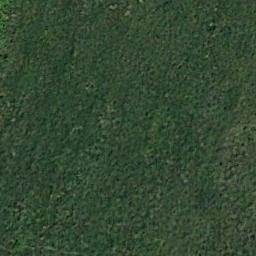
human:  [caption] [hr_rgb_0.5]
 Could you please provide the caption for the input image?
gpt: The meadow is dense but uneven .

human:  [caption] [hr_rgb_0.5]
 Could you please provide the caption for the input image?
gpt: A large lush green meadow covered with green grass .

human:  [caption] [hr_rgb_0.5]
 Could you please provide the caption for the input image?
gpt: This meadow has evenly distributed dense grasses .

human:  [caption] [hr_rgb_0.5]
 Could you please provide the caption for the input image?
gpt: There is a row of lush trees on the grass .

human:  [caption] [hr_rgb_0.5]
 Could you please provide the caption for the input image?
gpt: A dense meadow with many green grass .